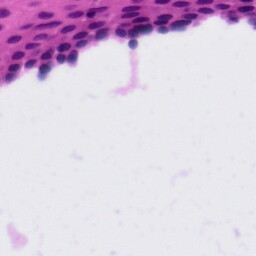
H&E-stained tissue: Tonsil